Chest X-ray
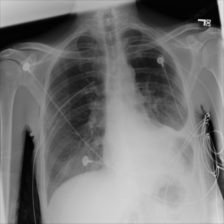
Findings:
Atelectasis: negative
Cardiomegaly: negative
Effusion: positive
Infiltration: negative
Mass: negative
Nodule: negative
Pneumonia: negative
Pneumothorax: negative
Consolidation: negative
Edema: negative
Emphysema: positive
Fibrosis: negative
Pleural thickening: negative
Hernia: negative